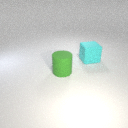
large green rubber cylinder in front of large cyan rubber cube